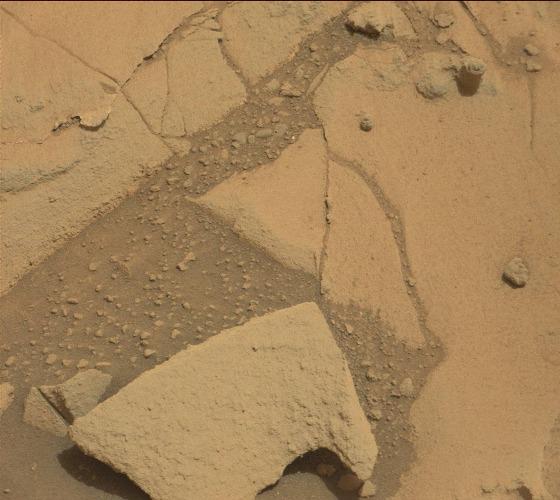
Terrain classes present: Bedrock, Gravel / Sand / Soil, Rock, Shadow